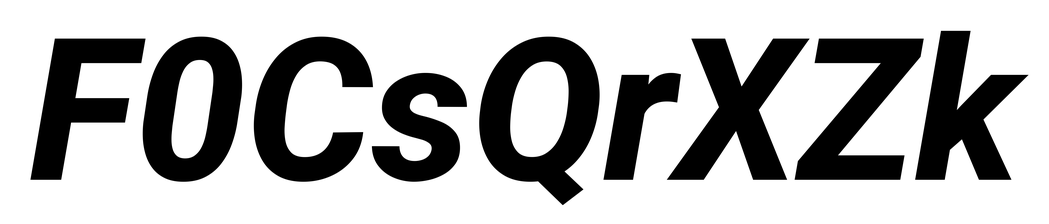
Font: Roboto-Italic_ExtraBold_Italic